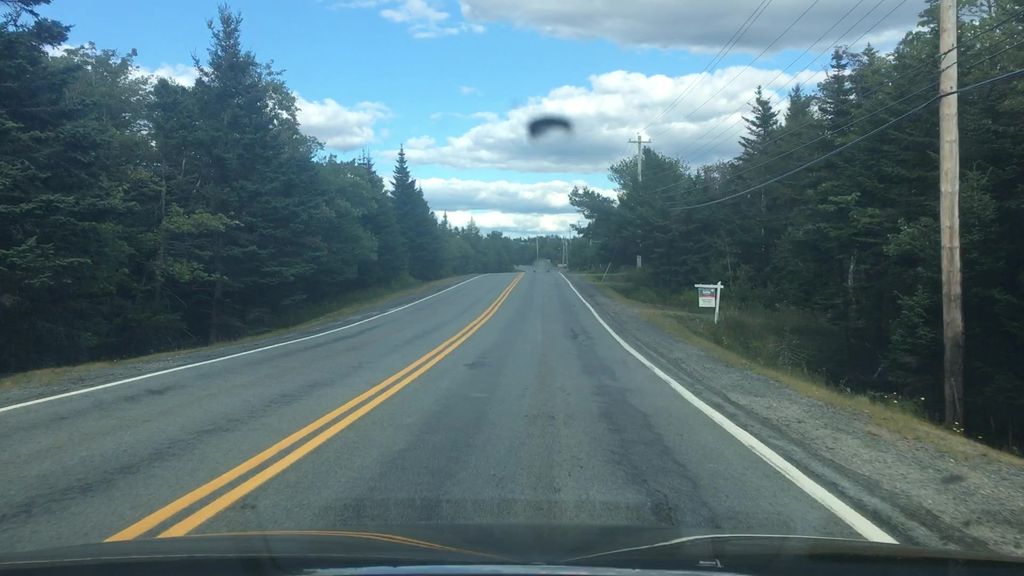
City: halifax